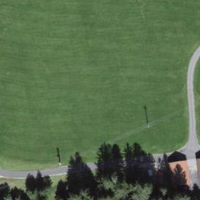
EUNIS habitat code: 26
Species observed at this site:
Motacilla alba